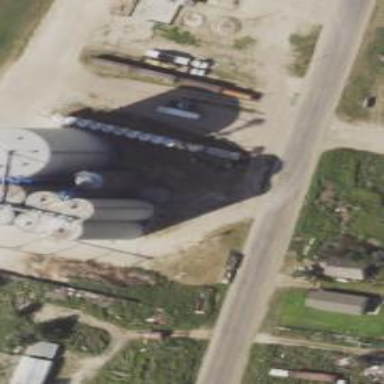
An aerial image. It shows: Silo.